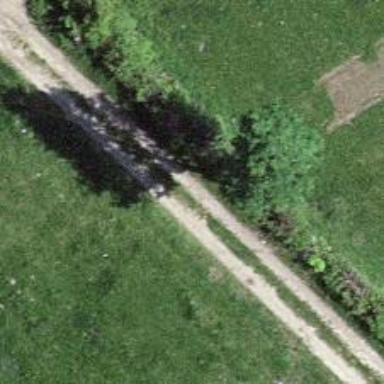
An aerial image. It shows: Compacted track with grade2 level.